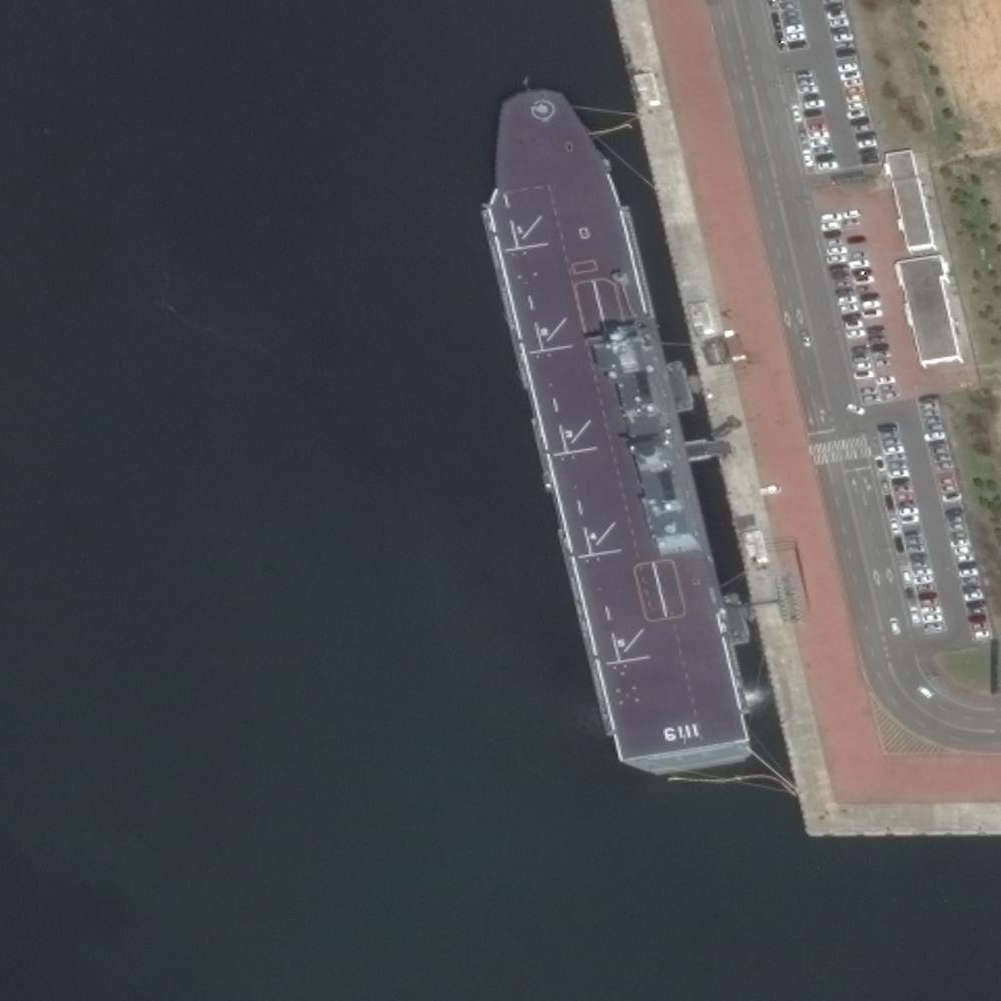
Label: assault